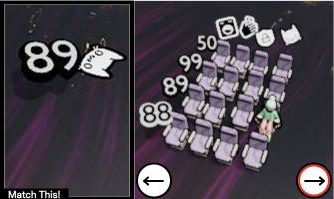
Task: seats
Answer: yes